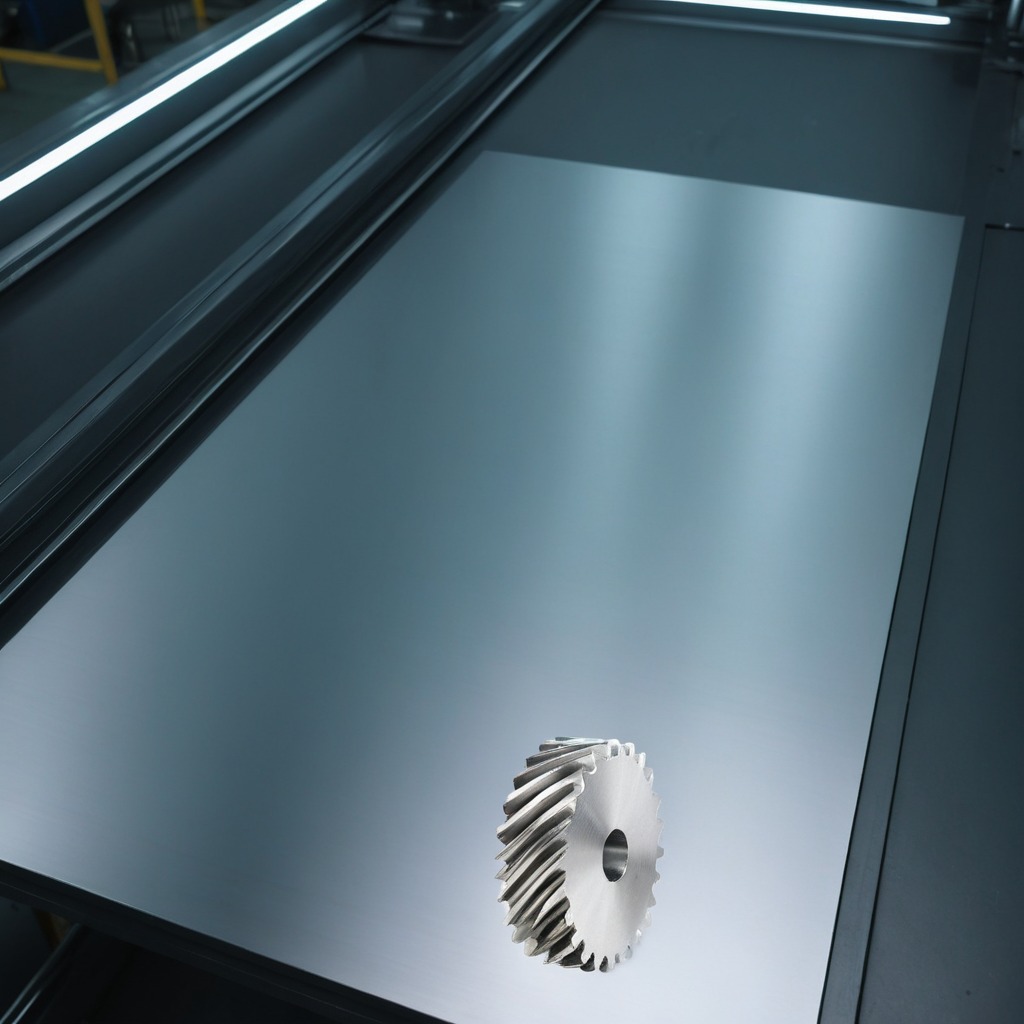
A steel gear with teeth is lying on the metal table in a machine shop under fluorescent lights.